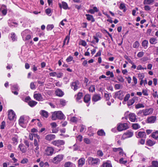
Tumor epithelial tissue: yes
Tumor-associated stroma tissue: yes
Normal tissue: no